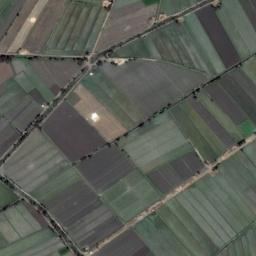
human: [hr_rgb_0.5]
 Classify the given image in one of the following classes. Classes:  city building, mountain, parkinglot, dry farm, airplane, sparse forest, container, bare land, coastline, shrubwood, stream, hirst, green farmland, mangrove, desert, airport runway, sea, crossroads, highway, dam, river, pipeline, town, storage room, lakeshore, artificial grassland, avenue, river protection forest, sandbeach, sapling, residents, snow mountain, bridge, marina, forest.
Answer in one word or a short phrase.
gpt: green farmland